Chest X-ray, PA view. Patient: 48 years old, sex M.
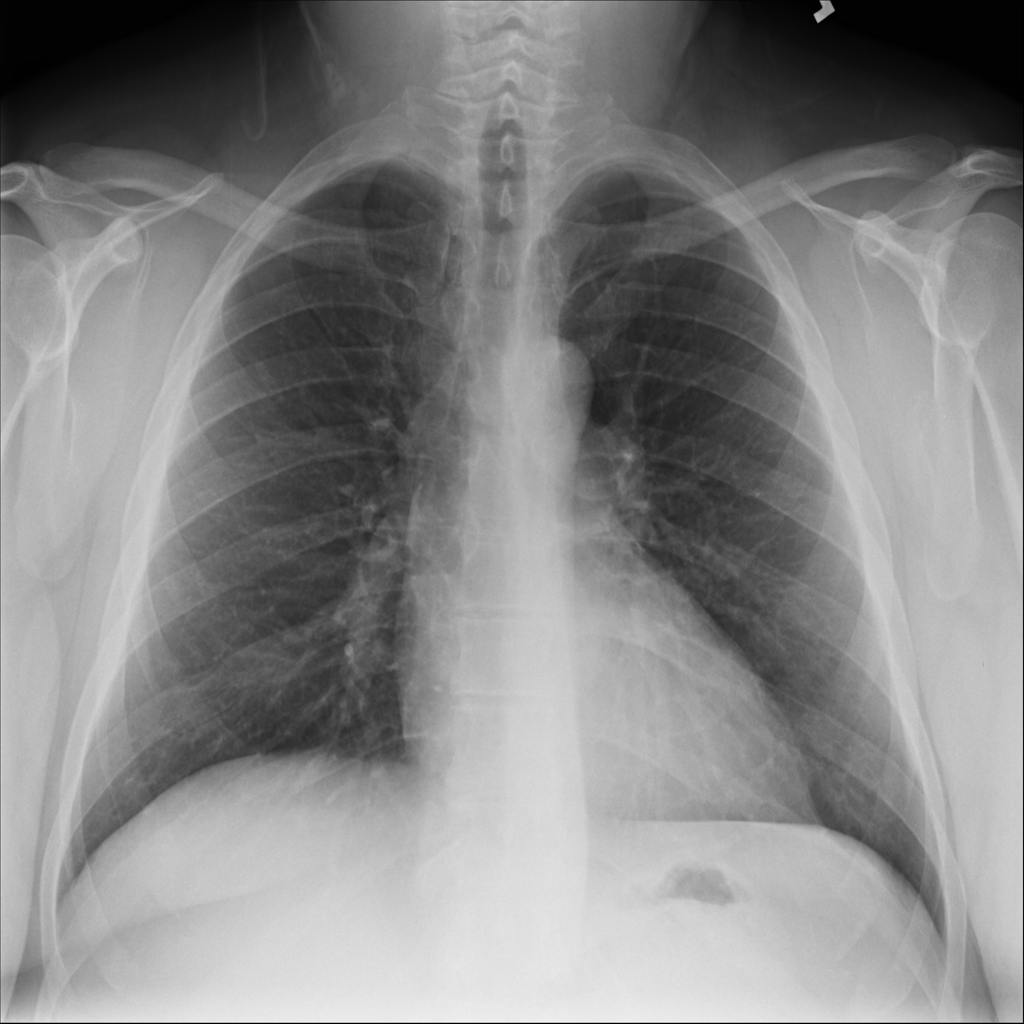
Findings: No Finding